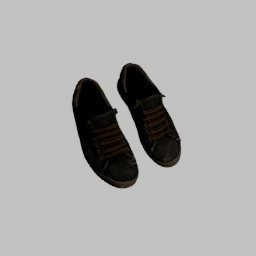
Label: people